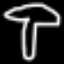
Label: mushroom